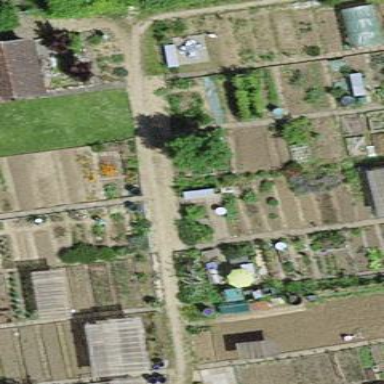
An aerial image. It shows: Allotments area.